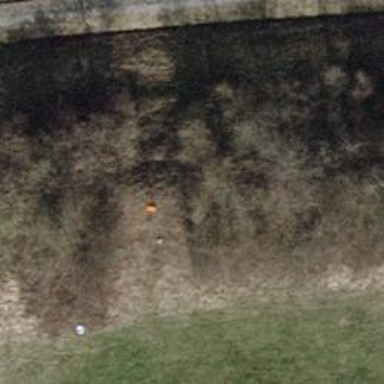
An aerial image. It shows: Aerial marker.